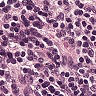
Metastatic tissue present: no